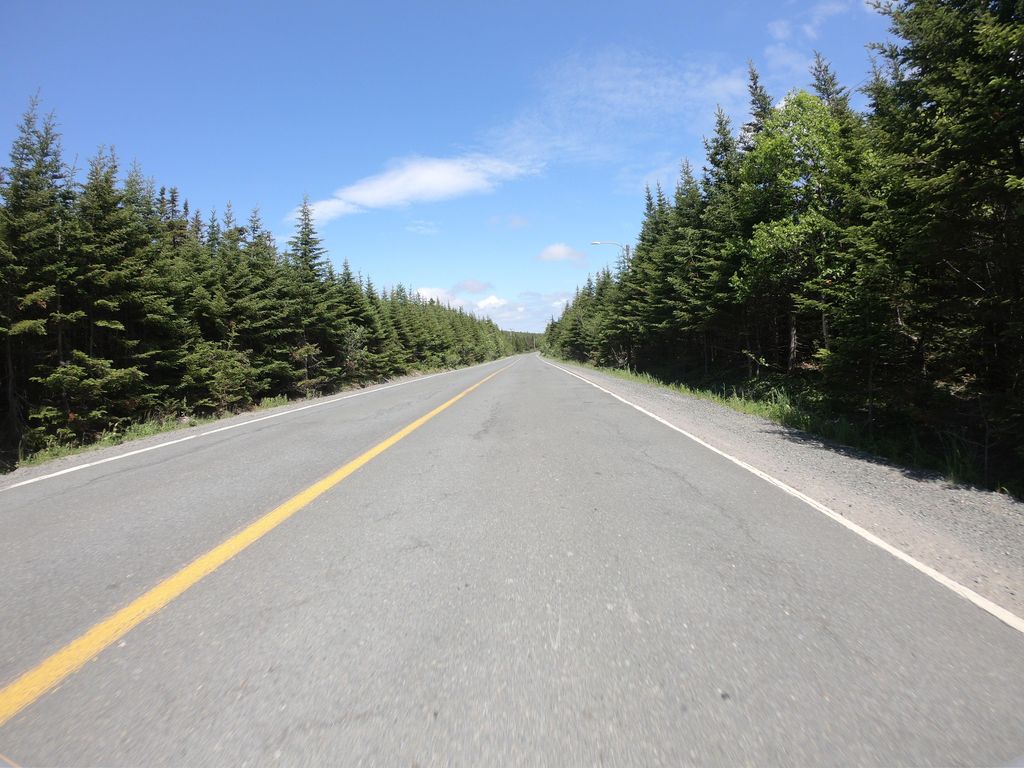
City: st_johns